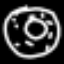
Label: donut